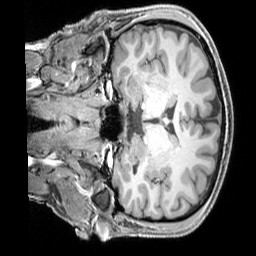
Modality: T1w
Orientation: coronal
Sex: male
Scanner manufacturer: siemens
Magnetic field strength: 3 T
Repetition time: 2.3 s
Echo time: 0.00226 s